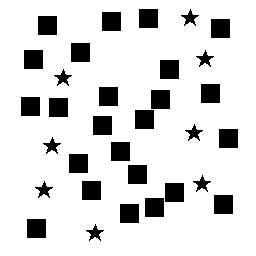
Squares: 24
Triangles: 0
Stars: 8
Total shapes: 32